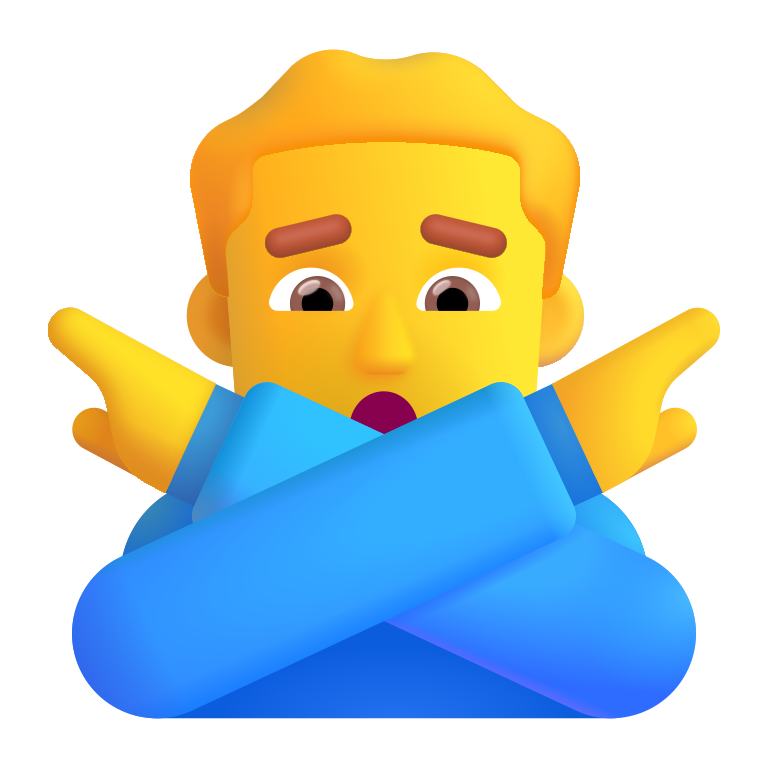
man gesturing no color default